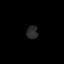
Tissue: lung
Cell type: Fibroblasts
Senescence score: 0.6503
Nuclear area (px): 145
Mean DAPI intensity: 42.359